Question: I'm trying to create a message composer view on iOS which includes a recipient list just like that in iPhone built-in Messages App:

It looks just like a UITextView, but while you were entering names or numbers, it tries to match data from address book, and once matched the entered text will change into the name in address book and have a light-blue round-rectangular background.
I've checked <URL> but I'm afraid the source codes are too old to build for iOS 4/5, just wondering if there's any framework/components I can re-use, or any other resources that I can learn how to do it from scratch. Please kindly show me some pointers and thanks in advance!
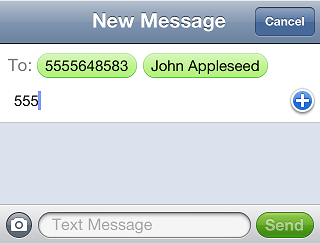
Answer: Of course! Why, just earlier today, I found this <URL> up on CocoaControls.com. It's crude, yes, but I'm sure with a little tweaking, you can get rid of that nasty light blue default background for the tokens.